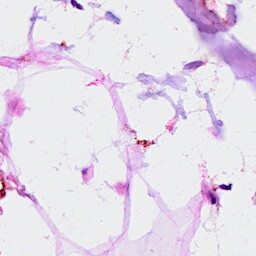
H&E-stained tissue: Breast